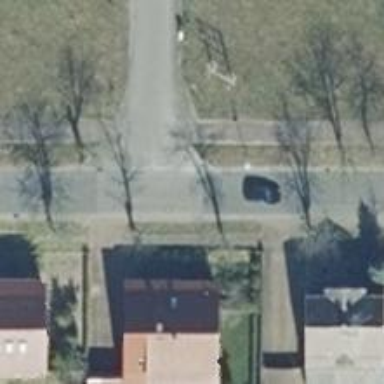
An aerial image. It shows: Living street.